Interaction volume radius: 10 \u00c5
Interaction volume height: 10 \u00c5
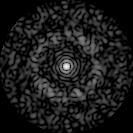
Disorder parameter: 0.8017